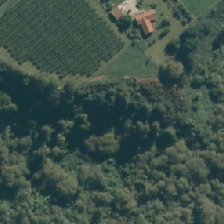
Land cover: indigenous_forest